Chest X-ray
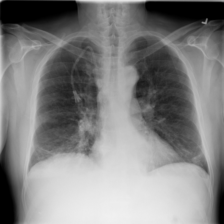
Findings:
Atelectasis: negative
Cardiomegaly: negative
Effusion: negative
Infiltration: negative
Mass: negative
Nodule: negative
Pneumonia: negative
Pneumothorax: negative
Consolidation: negative
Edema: negative
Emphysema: negative
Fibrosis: negative
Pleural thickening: negative
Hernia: negative